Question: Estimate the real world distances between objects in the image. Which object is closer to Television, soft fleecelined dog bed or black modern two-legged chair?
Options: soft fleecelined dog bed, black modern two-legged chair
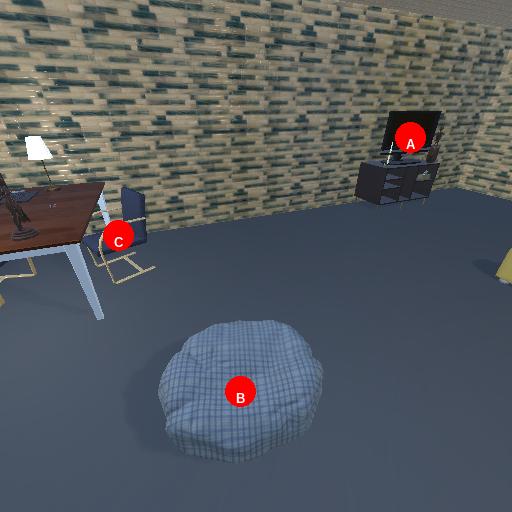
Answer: soft fleecelined dog bed